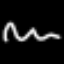
Label: squiggle